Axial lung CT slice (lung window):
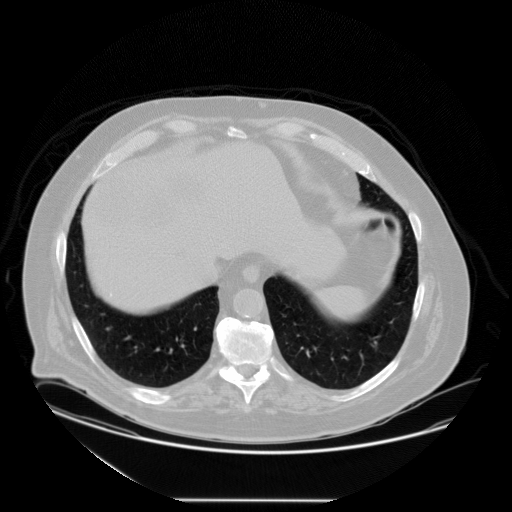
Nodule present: no